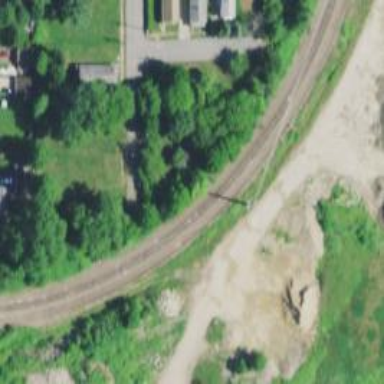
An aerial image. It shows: Rail spur service.